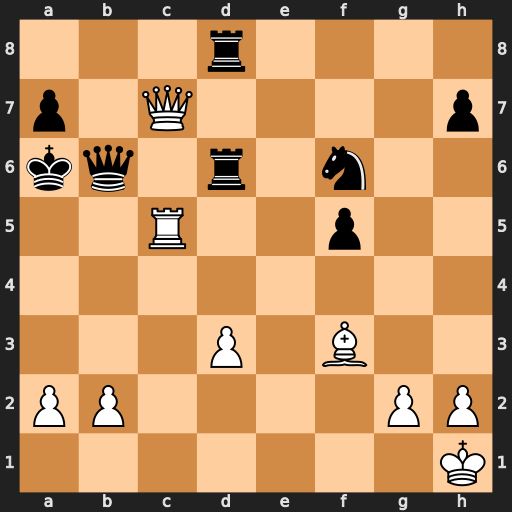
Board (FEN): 3r4/p1Q4p/kq1r1n2/2R2p2/8/3P1B2/PP4PP/7K
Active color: w
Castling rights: -
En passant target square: -
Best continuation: Bb7+ Qxb7 Qa5#